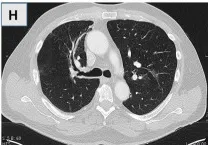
(E-H) Computerized tomography in coronal and axial reconstruction 8 weeks post extraction of the cherry pit.
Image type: radiology (ct)